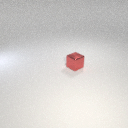
small red metal cube